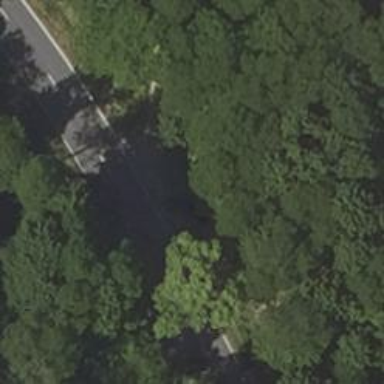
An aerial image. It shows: Secondary road with asphalt surface.